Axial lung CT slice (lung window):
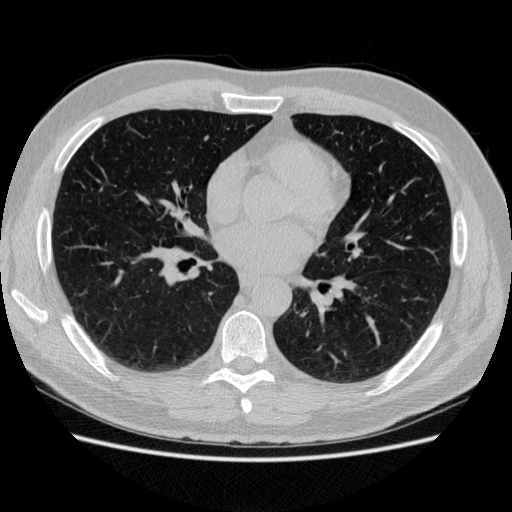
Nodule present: no